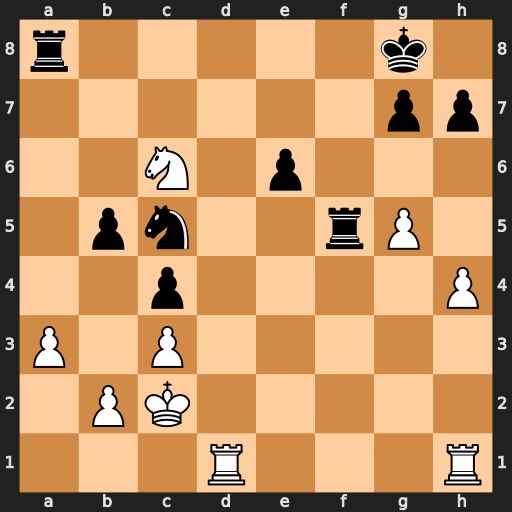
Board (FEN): r5k1/6pp/2N1p3/1pn2rP1/2p4P/P1P5/1PK5/3R3R
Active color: w
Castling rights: -
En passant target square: -
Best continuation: Ne7+ Kf7 Nxf5